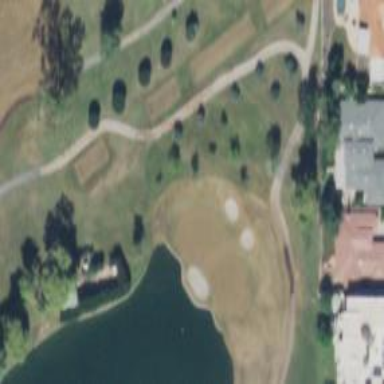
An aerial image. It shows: View of golf hole.